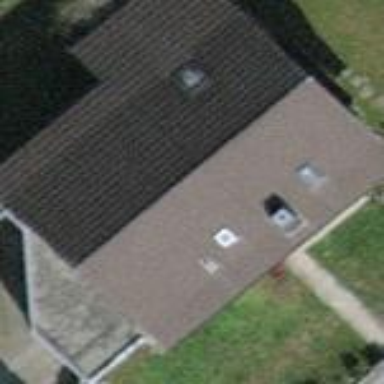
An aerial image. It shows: Detached building with gabled roof.